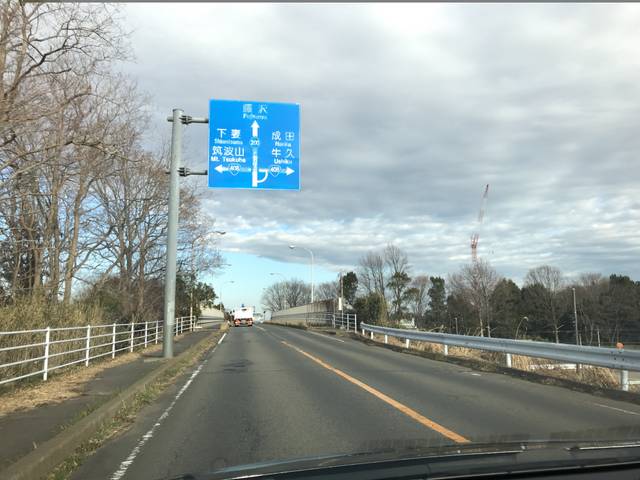
Region: Japan
Coordinates: 36.111, 140.072